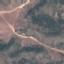
Land use / land cover class: HerbaceousVegetation